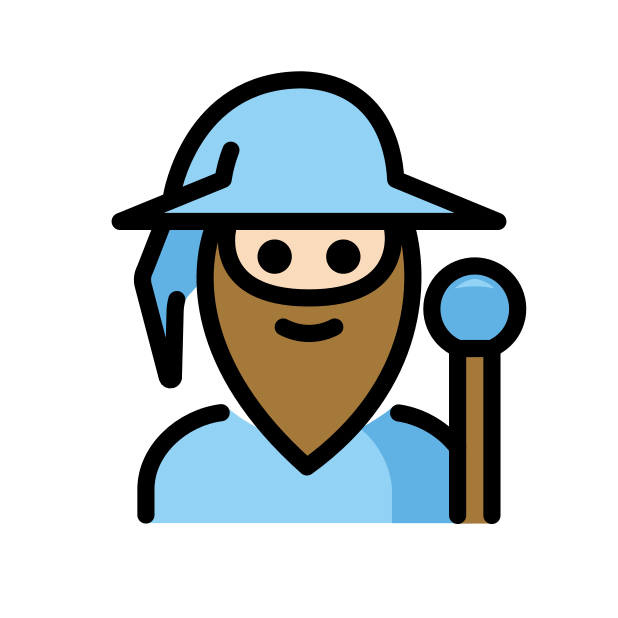
man mage: light skin tone